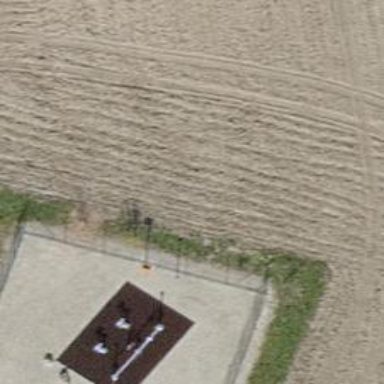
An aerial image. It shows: Pipeline marker.